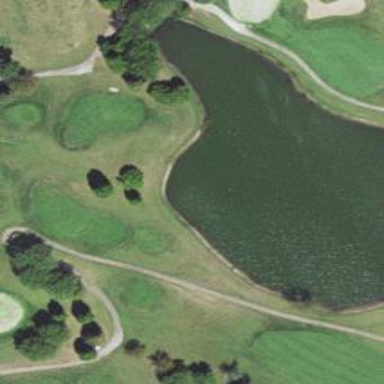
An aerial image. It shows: Water hazard on golf course. The hazard is natural water feature.